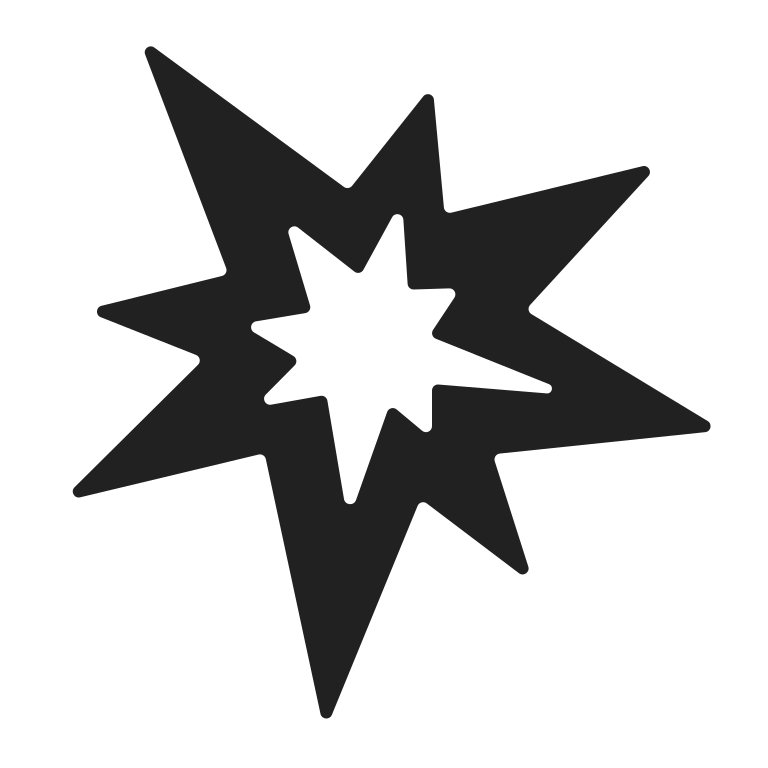
collision high contrast